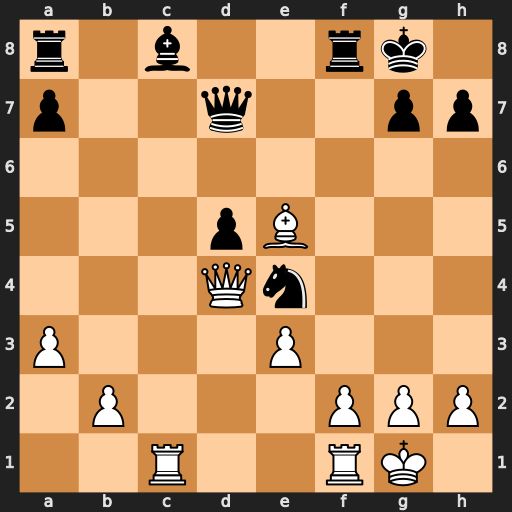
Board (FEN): r1b2rk1/p2q2pp/8/3pB3/3Qn3/P3P3/1P3PPP/2R2RK1
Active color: w
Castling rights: -
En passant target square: -
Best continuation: Rc7 Qxc7 Bxc7